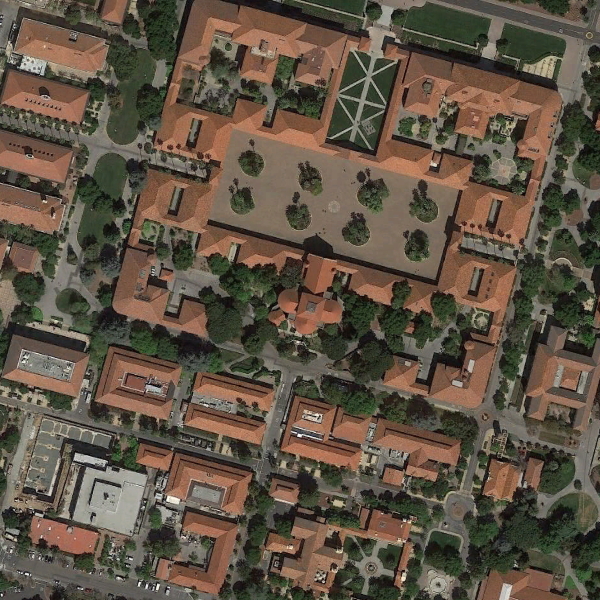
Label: School